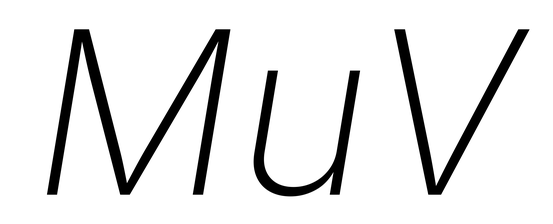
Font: Inter-Italic_ExtraLight_Italic